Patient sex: F
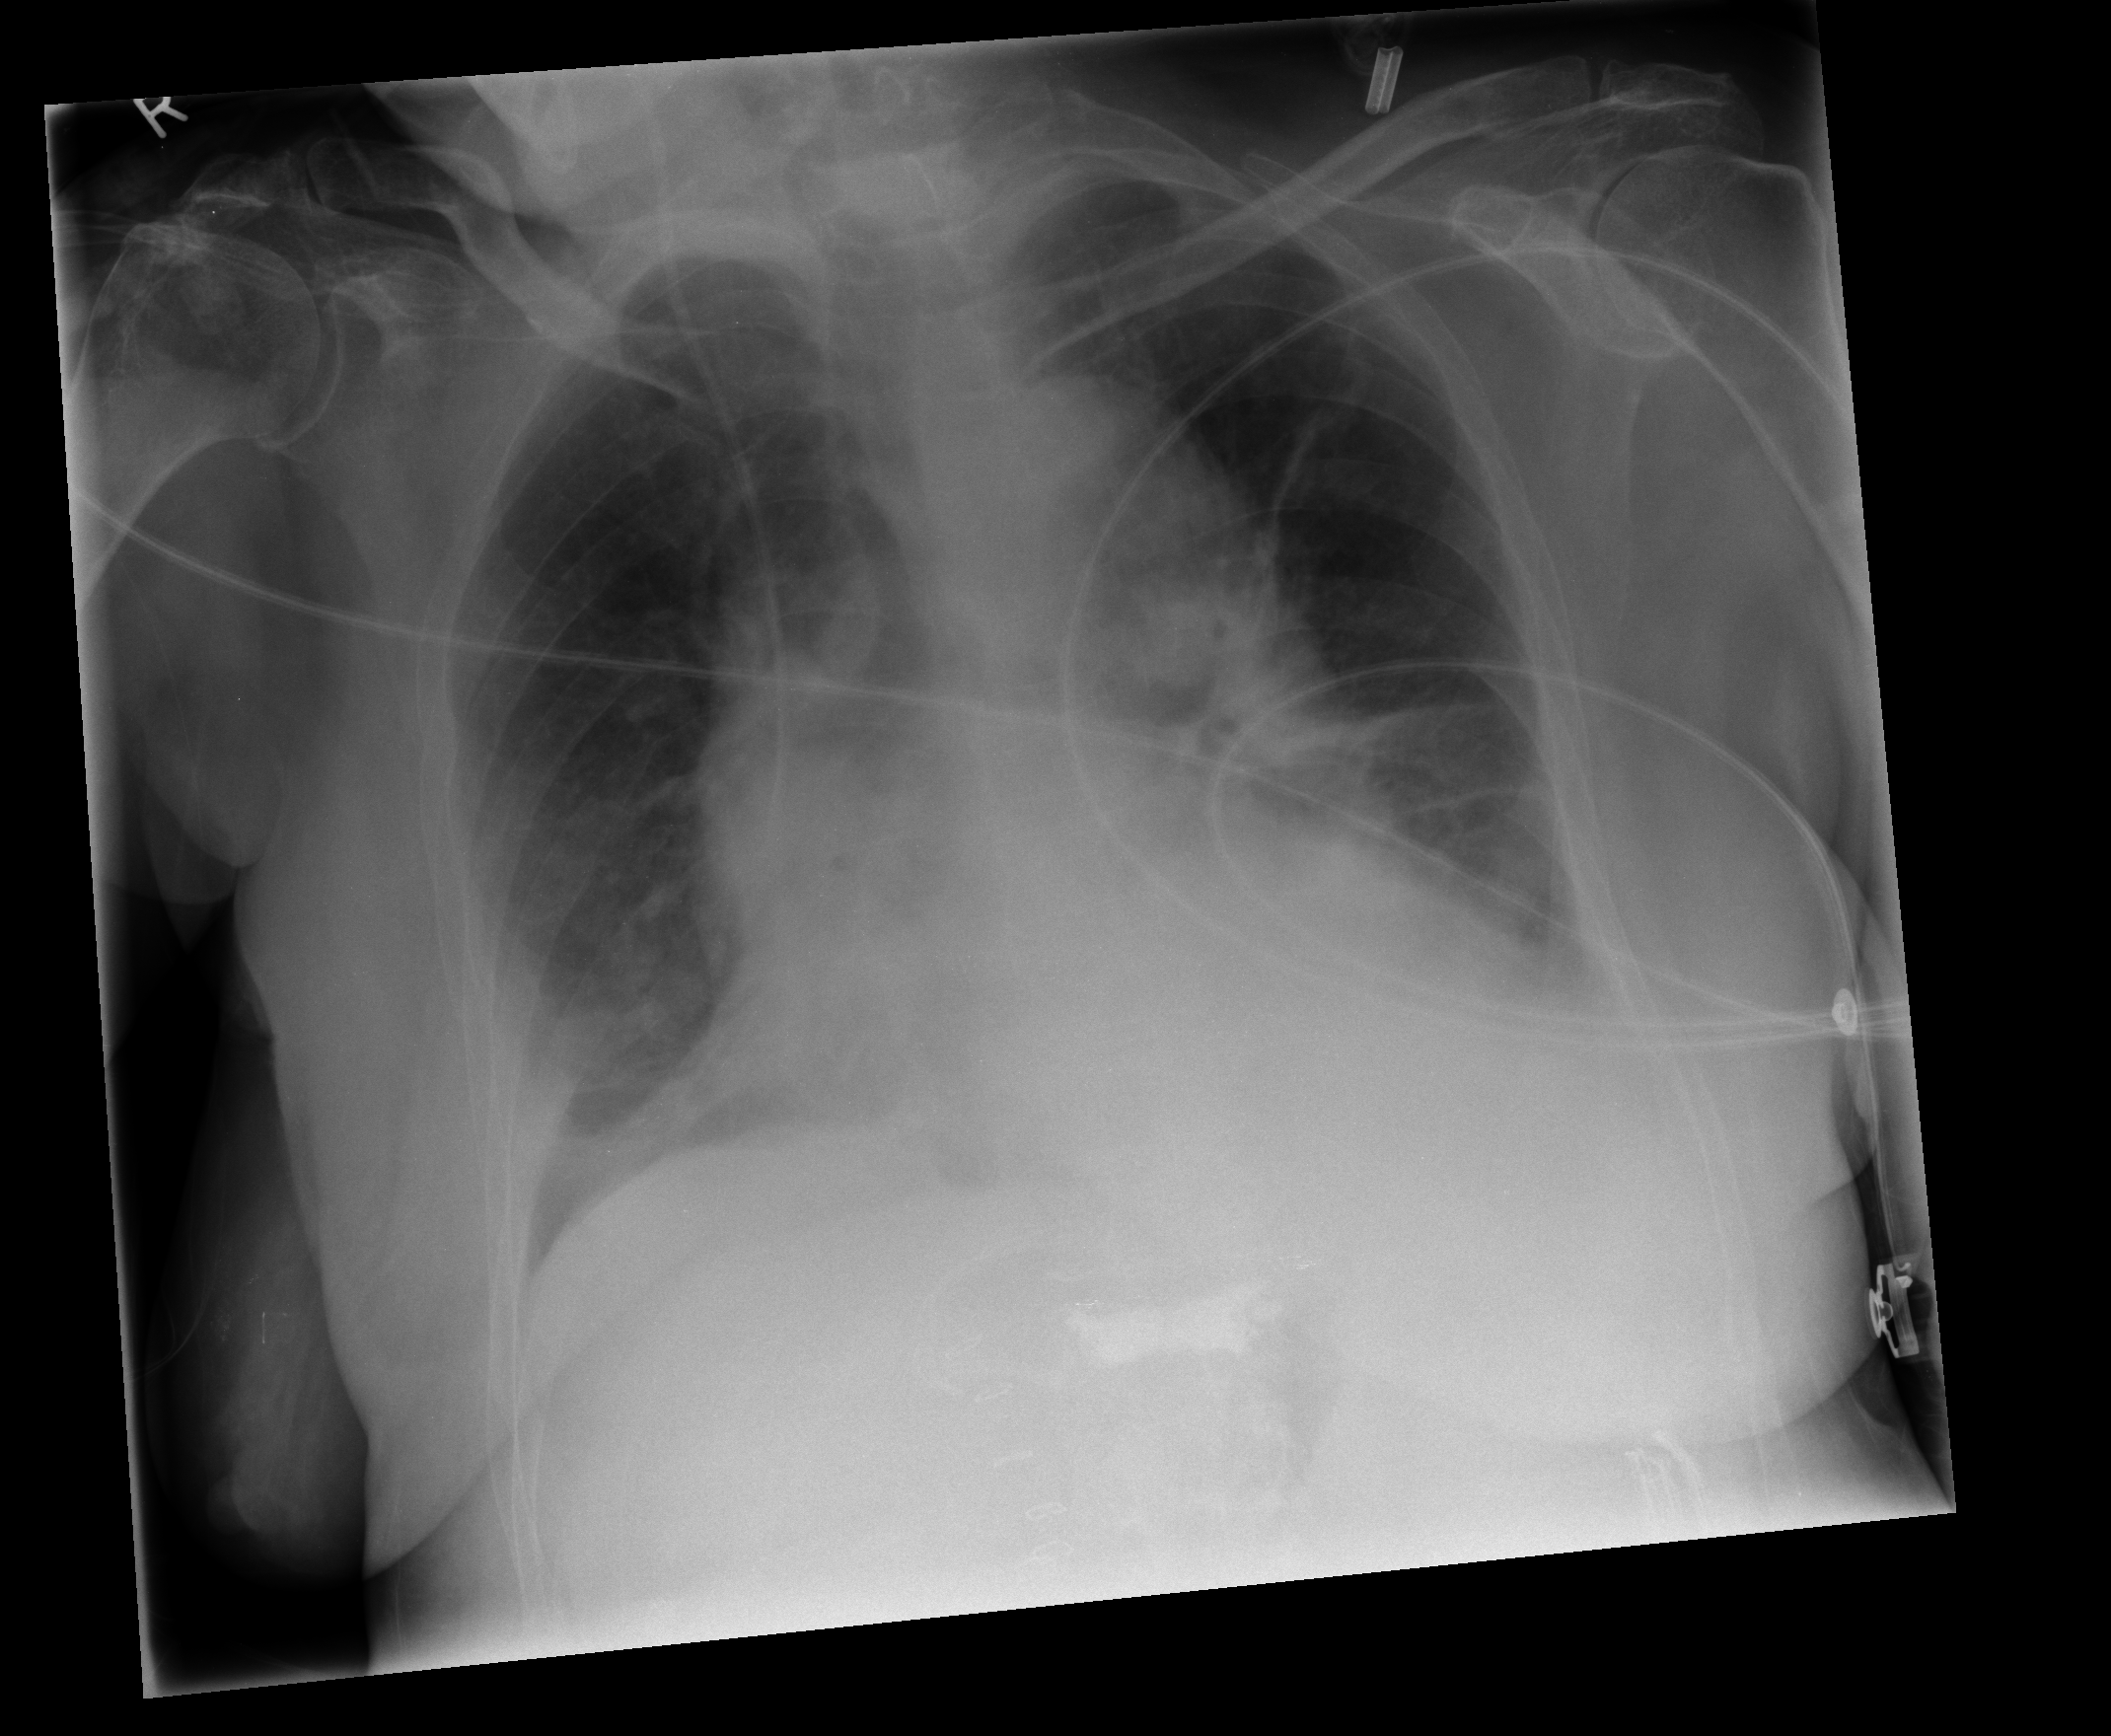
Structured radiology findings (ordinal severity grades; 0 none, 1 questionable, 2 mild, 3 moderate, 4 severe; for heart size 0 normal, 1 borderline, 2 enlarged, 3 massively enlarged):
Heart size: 2
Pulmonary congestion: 3
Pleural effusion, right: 2
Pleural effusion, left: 2
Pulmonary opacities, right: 0
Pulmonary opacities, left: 0
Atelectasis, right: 2
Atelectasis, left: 2